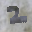
Label: 2